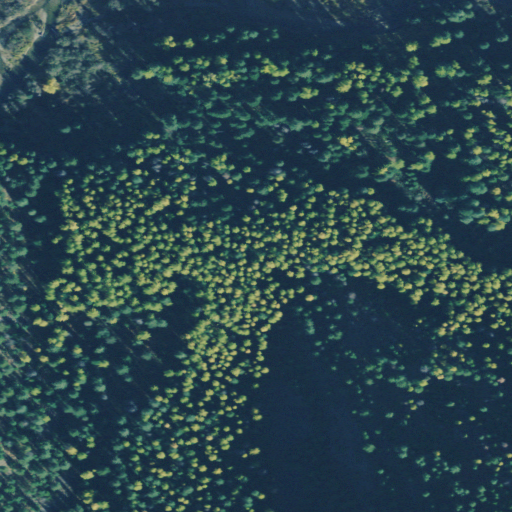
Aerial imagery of valley in Montana named Coyote Gulch containing evergreen forest, woody wetlands, shrub, barren land, and herbaceous wetlands